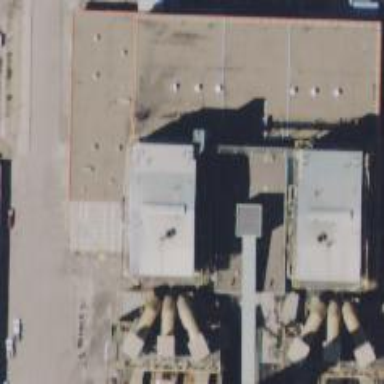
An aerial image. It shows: Steam turbine generator.